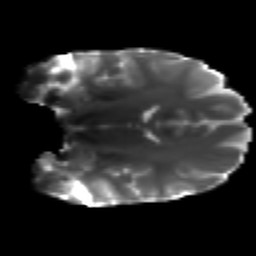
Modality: T2w
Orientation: coronal
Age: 25
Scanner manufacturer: siemens
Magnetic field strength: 3 T
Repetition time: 4.52 s
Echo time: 0.084 s